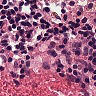
Metastatic tissue present: no